Question: Tried to use twiter bootstrap
to create a top nav-bar in my master page.

<URL>
I have some bugs and would appreciate some help:
1- I want to turn all my content to be rtl.
meaning 'My site' will be the most right and 'register' will be the most left.
2- The items are at different hights.
How can I align them to the middle of the bar?
3- I want to add an my site logo to the bar, as seen here
<URL>
can it stick to the screen like the bar itself?
can it share the size with the bar itself?
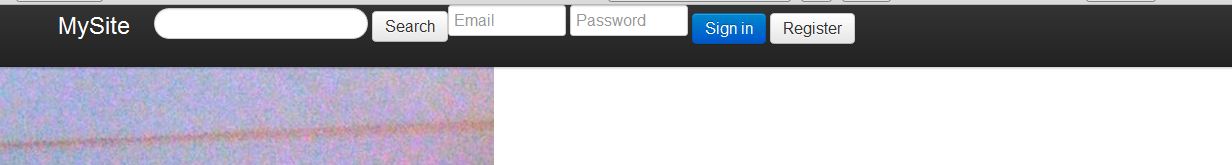
Answer: If you want to create RTL website with twitter bootstrap you can use RTL version of it.
<URL>
and
<URL>
I create webpage with these
sushiant.com created with rtl version of bootstrap